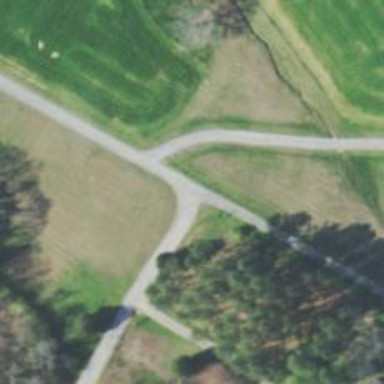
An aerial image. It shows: Unclassified road.